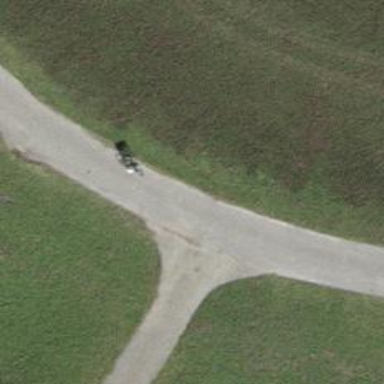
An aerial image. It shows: Asphalt cycleway.